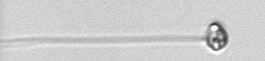
Label: flagellate